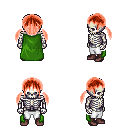
a pixel art fantasy rpg character, male body template, skeleton, green cape, white pants, red twin-tailed hairstyle, maroon shoes, four views (front, back, left, right), 2x2 character sprite sheet, small pixel art, hard edges, no anti-aliasing